Question: The 'IndexOf' function called on a string returns '-1', while there definitely is a match.
'''
string sUpperName = "PROGRAMOZASI NYELVEK II. ADA EA+GY. (BSC 08 A)";
string sUpperSearchValue = "N";
sUpperName.IndexOf(sUpperSearchValue); // Returns -1
sUpperSearchValue = "NY";
sUpperName.IndexOf(sUpperSearchValue); // Returns 13
sUpperName[13]; // 78 'N'
sUpperSearchValue[0]; // 78 'N'
sUpperName[13] == sUpperSearchValue[0]; // true
'''
Do you have any idea, why it is that it finds '"NY"' but not '"N"' by itself? If I search for every other letter in the string, it is able to find it, but not the '"N"'.
The same issue appears as well with lower case.
If I type '" N"' no match either, at '" NY"' it does.
Picture of this in console
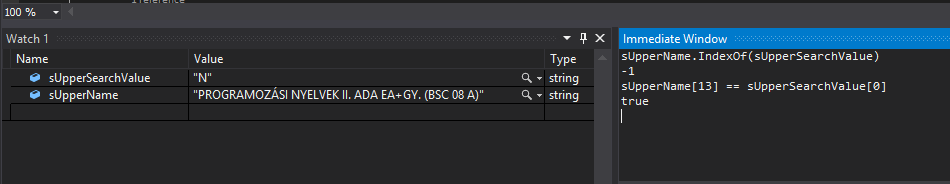
Answer: In Hungarian .NET Culture the letter combination "ny" stands for a separate letter, so there is no "N" there, only "NY" in your example.